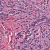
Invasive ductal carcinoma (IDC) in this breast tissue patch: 1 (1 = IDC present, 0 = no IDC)